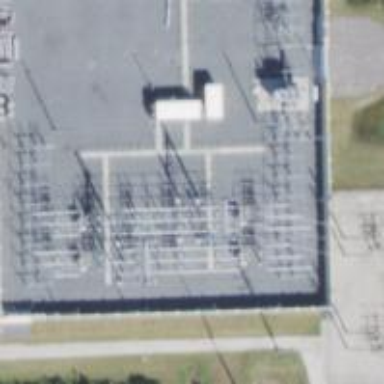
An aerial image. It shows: Switch for power supply.